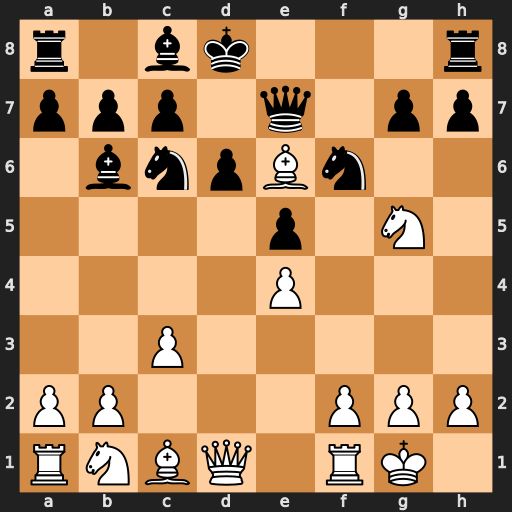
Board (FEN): r1bk3r/ppp1q1pp/1bnpBn2/4p1N1/4P3/2P5/PP3PPP/RNBQ1RK1
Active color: w
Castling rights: -
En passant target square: -
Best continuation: Nf7+ Ke8 Bxc8 Rxc8 Nxh8